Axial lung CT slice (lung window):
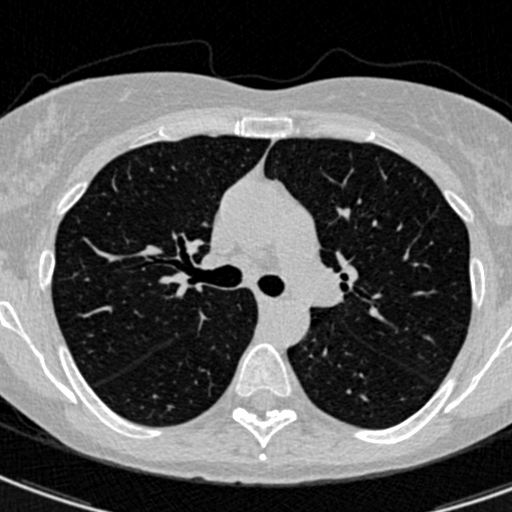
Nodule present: no